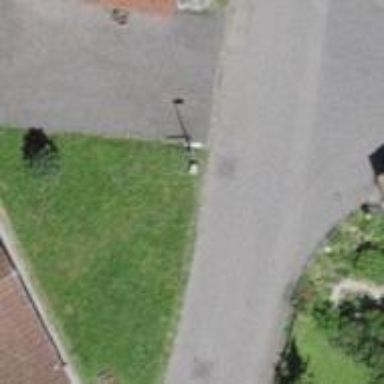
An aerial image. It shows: Asphalt road in residential area.